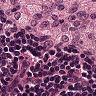
Metastatic tissue present: no